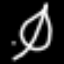
Label: leaf